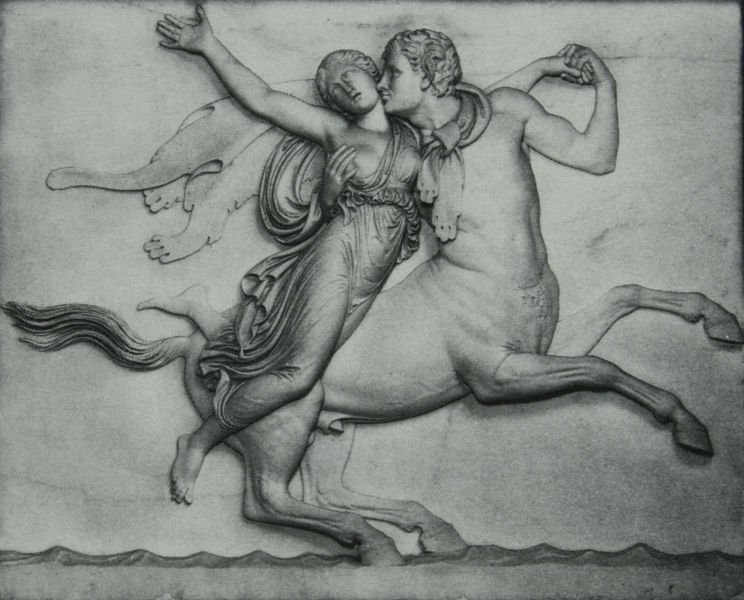
Titel: Nessus und Deianira
Künstler: Bertel Thorvaldsen
Standort: Kopenhagen
Institution: Thorvaldsen Museum
Schlagwörter: fuß, gott, hand, körper, mann, umhang, wasser, weiß, bewegung, brust, busen, femmes, finger, frau, frisur, geste, grau, kleid, marmor, mund, nase, ohr, profil, schwarz, schal, tier, tuch, arm, arme, augen, falten, halten, mensch, pelz, stein, hals, hände, boden, auge, gewand, haare, mantel, klassizismus, paar, locken, schulter, fliegen, pferd, reiter, engel, skulptur, bewegt, fell, hufe, schwanz, schweif, relief, brüste, füße, wangen, welle, wellen, kuss, liebe, berge, jugendstil, halstuch, homme, wange, bauchnabel, ellenbogen, erotik, knie, zehe, zehen, flucht, photographie, barfuss, penis, antike, flug, raub, ehefrau, mythologie, hufen, streicheln, tierfell, verliebt, götter, hilfe, leid, muskel, zeus, griechisch, halb, kentaur, sage, zentaur, fabelwesen, zentaurus, entführung, löwe, herkules, centaur, phantasie, geschwindigkeit, robe, hengst, umahng, centaurus, steigen, aufbäumen, europa, metope, löwenfell, traben, sehnen, umschlungen, halbmensch, museln, götting, reflief, tuvh, brustwrze, centauuer, deianeira, dejaneira, entrührung, kentaurne, sabinerinn, überlieferung, raptus, tern, streichwln, rapturgruppe, apfhrodite, im ritt